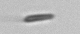
Label: fiber